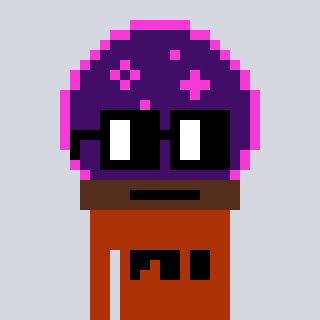
a pixel art character with square black glasses, a crystalball-shaped head and a hotbrown-colored body on a cool background